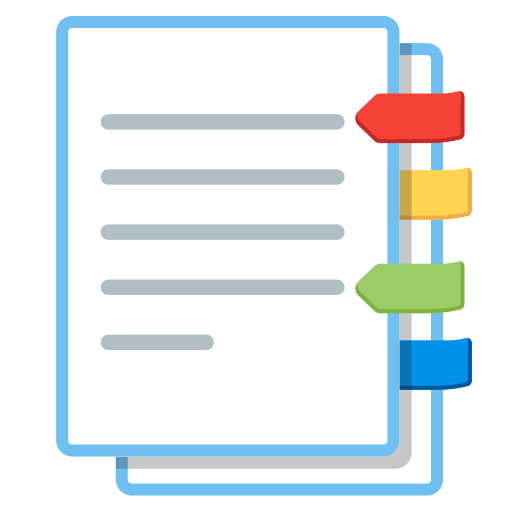
Emoji: 📑